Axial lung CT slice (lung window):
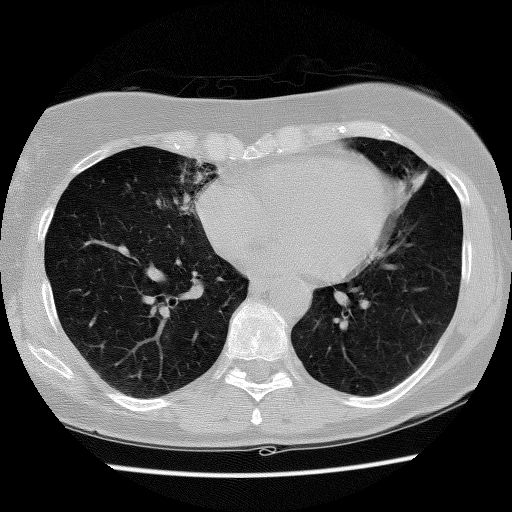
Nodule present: no